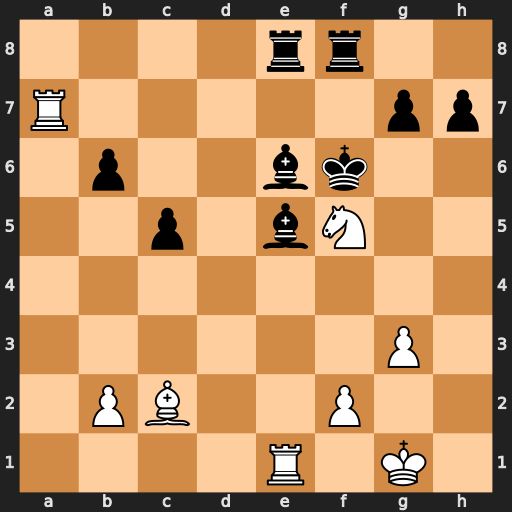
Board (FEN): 4rr2/R5pp/1p2bk2/2p1bN2/8/6P1/1PB2P2/4R1K1
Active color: w
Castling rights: -
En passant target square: -
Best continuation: Nxg7 Bf7 Nxe8+